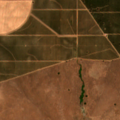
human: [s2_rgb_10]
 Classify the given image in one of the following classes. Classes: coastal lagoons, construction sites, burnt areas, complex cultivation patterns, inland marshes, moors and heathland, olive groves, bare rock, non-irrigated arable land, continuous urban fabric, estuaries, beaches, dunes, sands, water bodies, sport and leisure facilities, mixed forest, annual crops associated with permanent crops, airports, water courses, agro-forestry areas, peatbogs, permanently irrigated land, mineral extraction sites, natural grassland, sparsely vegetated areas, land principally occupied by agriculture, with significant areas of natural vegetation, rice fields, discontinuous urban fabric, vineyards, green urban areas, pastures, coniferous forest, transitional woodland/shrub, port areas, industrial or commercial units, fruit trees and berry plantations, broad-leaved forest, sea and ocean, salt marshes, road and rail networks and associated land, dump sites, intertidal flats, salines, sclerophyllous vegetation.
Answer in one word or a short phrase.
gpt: permanently irrigated land, olive groves